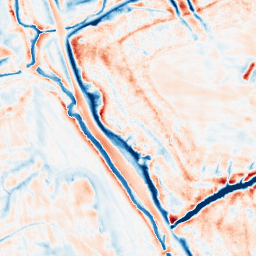
Category: edge_preserving
Decomposition family: bilateral
Decomposition parameters: d: 21
sigma_color: 50
sigma_space: 150
Upsampling method: regularized
Upsampling parameters: scale: 2
lambda_reg: 0.001
Upsampling scale: 2